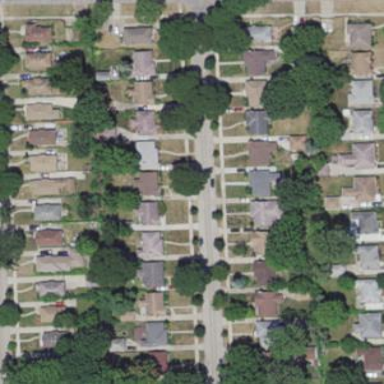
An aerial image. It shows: Single-family residential area.